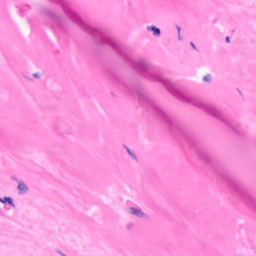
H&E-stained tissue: Breast